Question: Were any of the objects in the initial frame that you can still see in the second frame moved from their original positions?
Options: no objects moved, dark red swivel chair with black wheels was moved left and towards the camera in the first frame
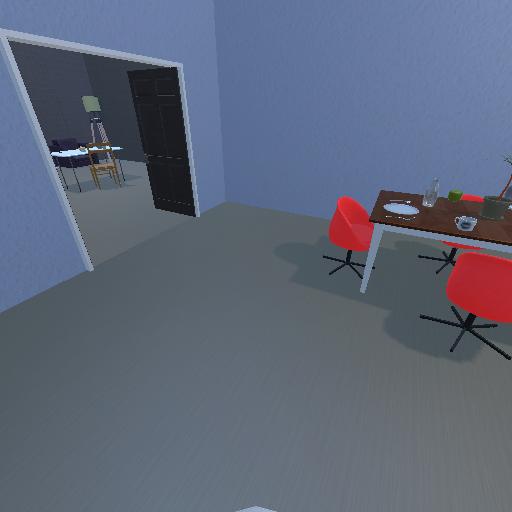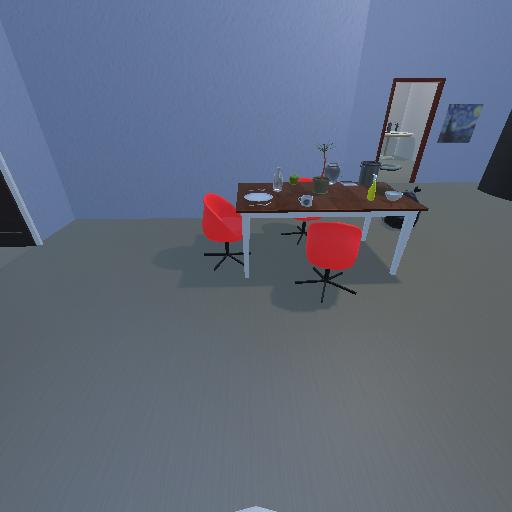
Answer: no objects moved